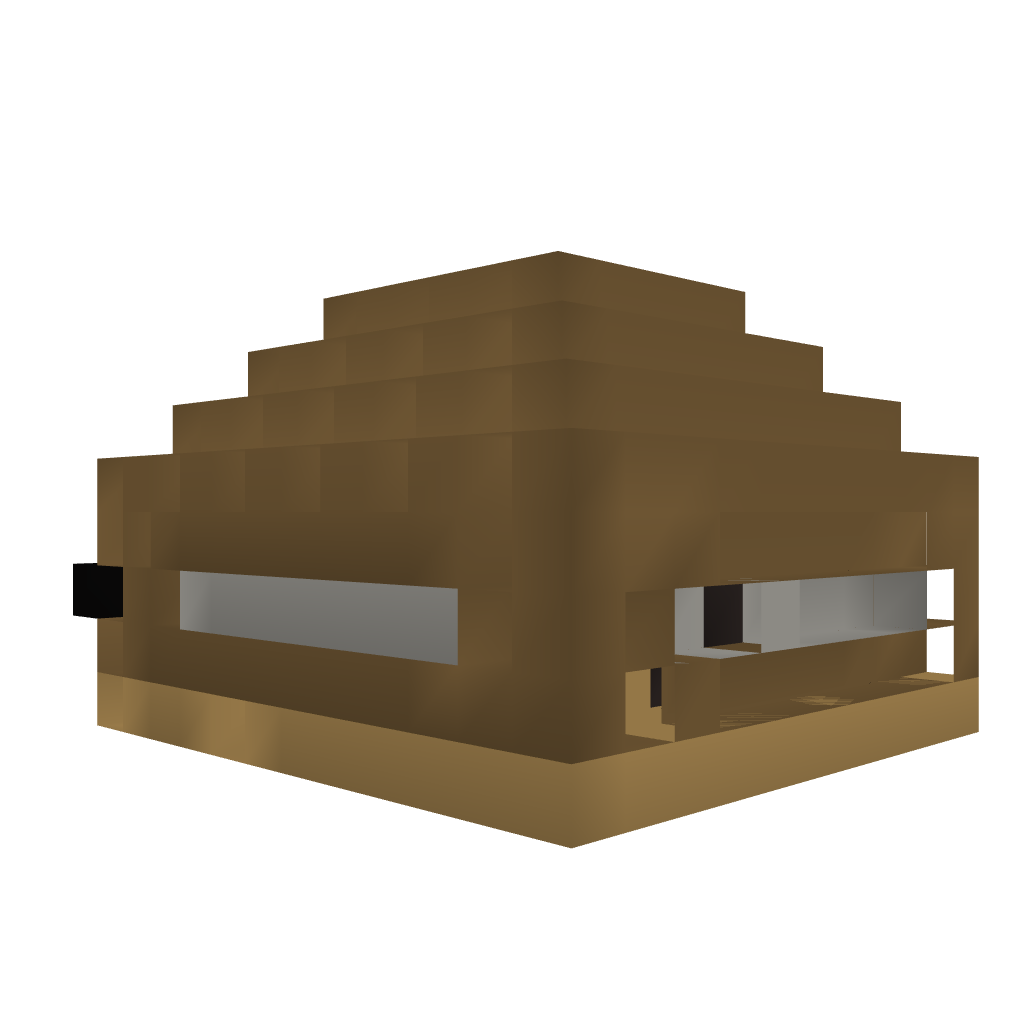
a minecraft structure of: improved log house